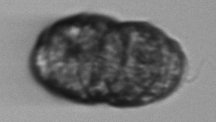
Label: Margalefidinium